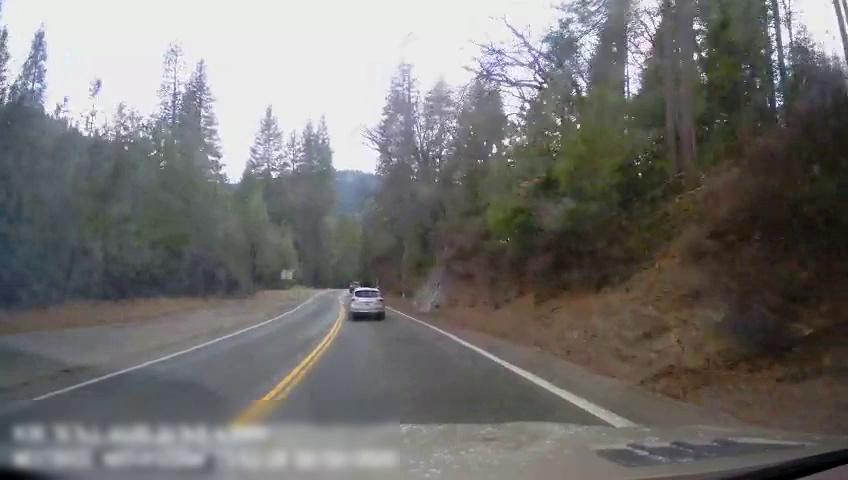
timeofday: Day
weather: Sunny
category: Drivable Space
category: Vehicles | SUV
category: Vehicles | Truck
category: Lanes | Current Lane
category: Lanes | Current Lane
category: Lanes | Opposite Lane
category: Lanes | Opposite Lane